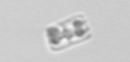
Label: Bacillariophyceae_morphotype1